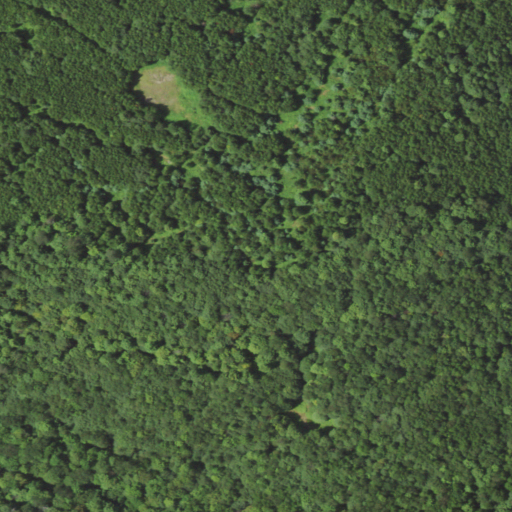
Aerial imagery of mountain in Pennsylvania named Pole Hill containing deciduous forest, shrub, pasture, evergreen forest, and grassland